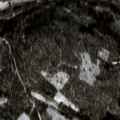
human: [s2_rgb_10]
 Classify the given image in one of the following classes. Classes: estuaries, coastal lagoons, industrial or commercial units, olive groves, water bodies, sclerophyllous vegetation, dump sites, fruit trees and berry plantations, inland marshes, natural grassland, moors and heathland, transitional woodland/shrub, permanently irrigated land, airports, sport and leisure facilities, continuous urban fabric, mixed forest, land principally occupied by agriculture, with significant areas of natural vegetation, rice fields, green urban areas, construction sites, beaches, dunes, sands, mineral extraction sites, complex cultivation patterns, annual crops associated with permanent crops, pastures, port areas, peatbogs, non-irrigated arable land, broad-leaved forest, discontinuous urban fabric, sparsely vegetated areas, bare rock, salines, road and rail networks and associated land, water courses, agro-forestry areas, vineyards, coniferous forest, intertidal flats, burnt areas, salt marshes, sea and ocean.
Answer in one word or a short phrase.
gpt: coniferous forest, mixed forest